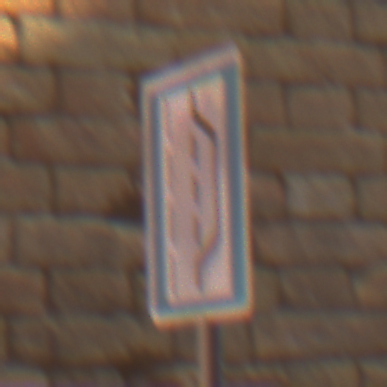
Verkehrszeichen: NothalteUndPannenbucht
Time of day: MorningAfternoon
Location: Outdoor (Urban)
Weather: Clear
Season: NotSpecified
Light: Natural